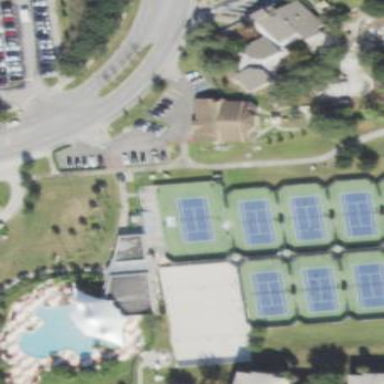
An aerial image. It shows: Tennis court on pitch.